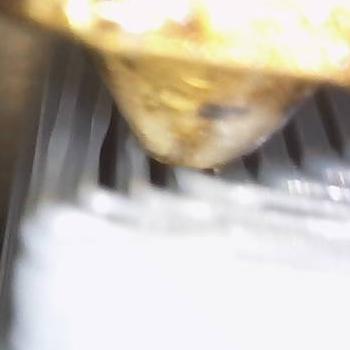
Flow rate: 37%